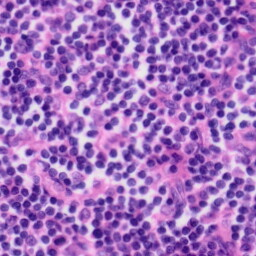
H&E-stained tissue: Tonsil